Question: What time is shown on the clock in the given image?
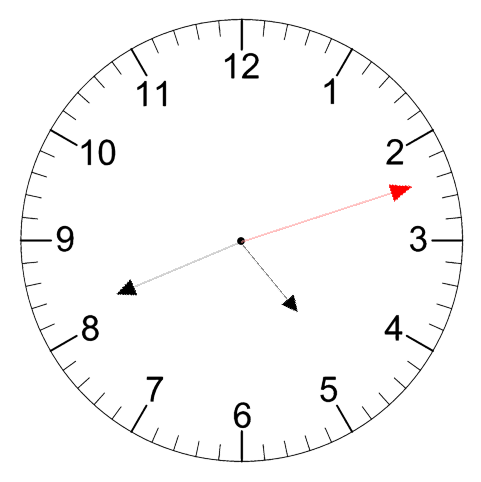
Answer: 04:41:12